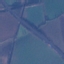
Land use / land cover class: Highway